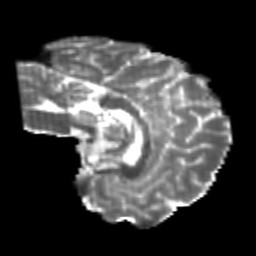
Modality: T2w
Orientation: sagittal
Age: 22
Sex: male
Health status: healthy
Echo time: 0.074 s